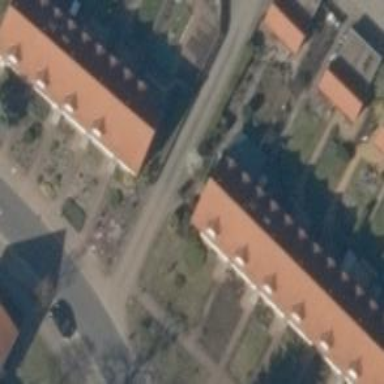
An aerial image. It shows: Terrace building.